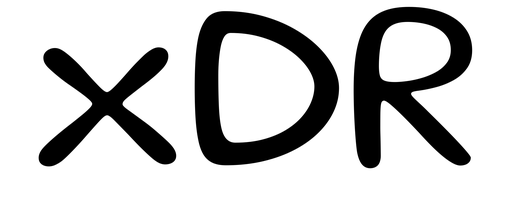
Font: Gluten_Light